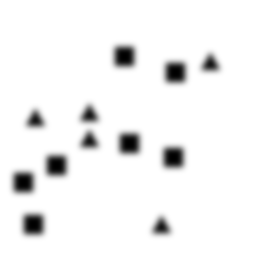
Squares: 7
Triangles: 5
Stars: 0
Total shapes: 12